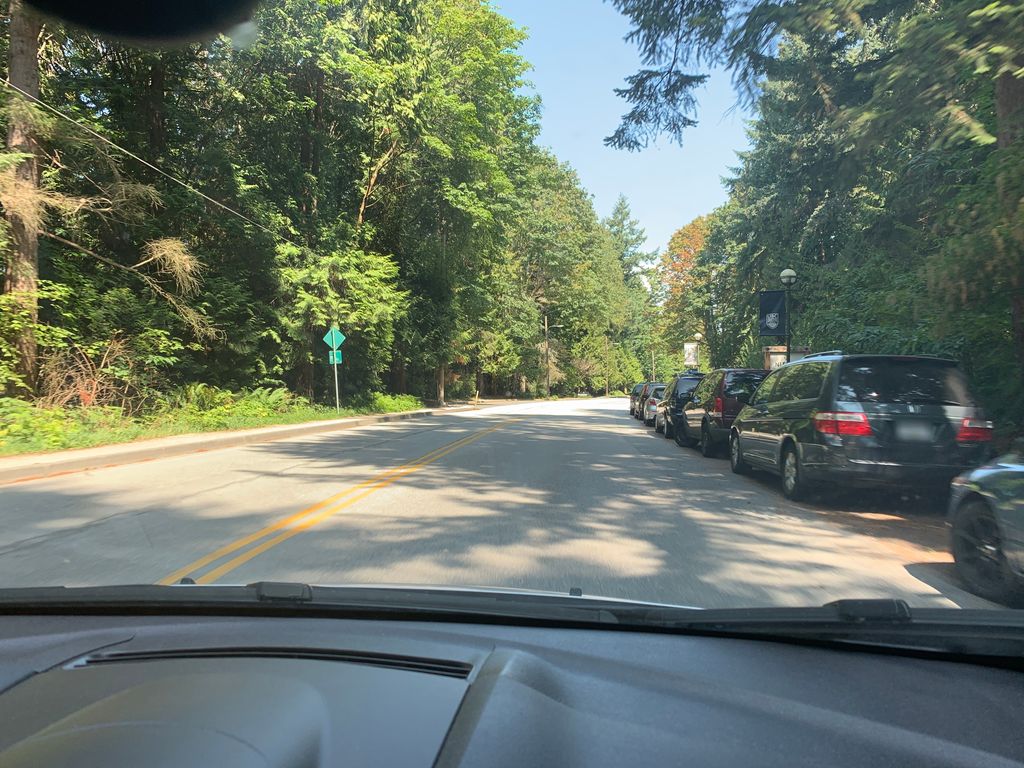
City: vancouver